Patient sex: F
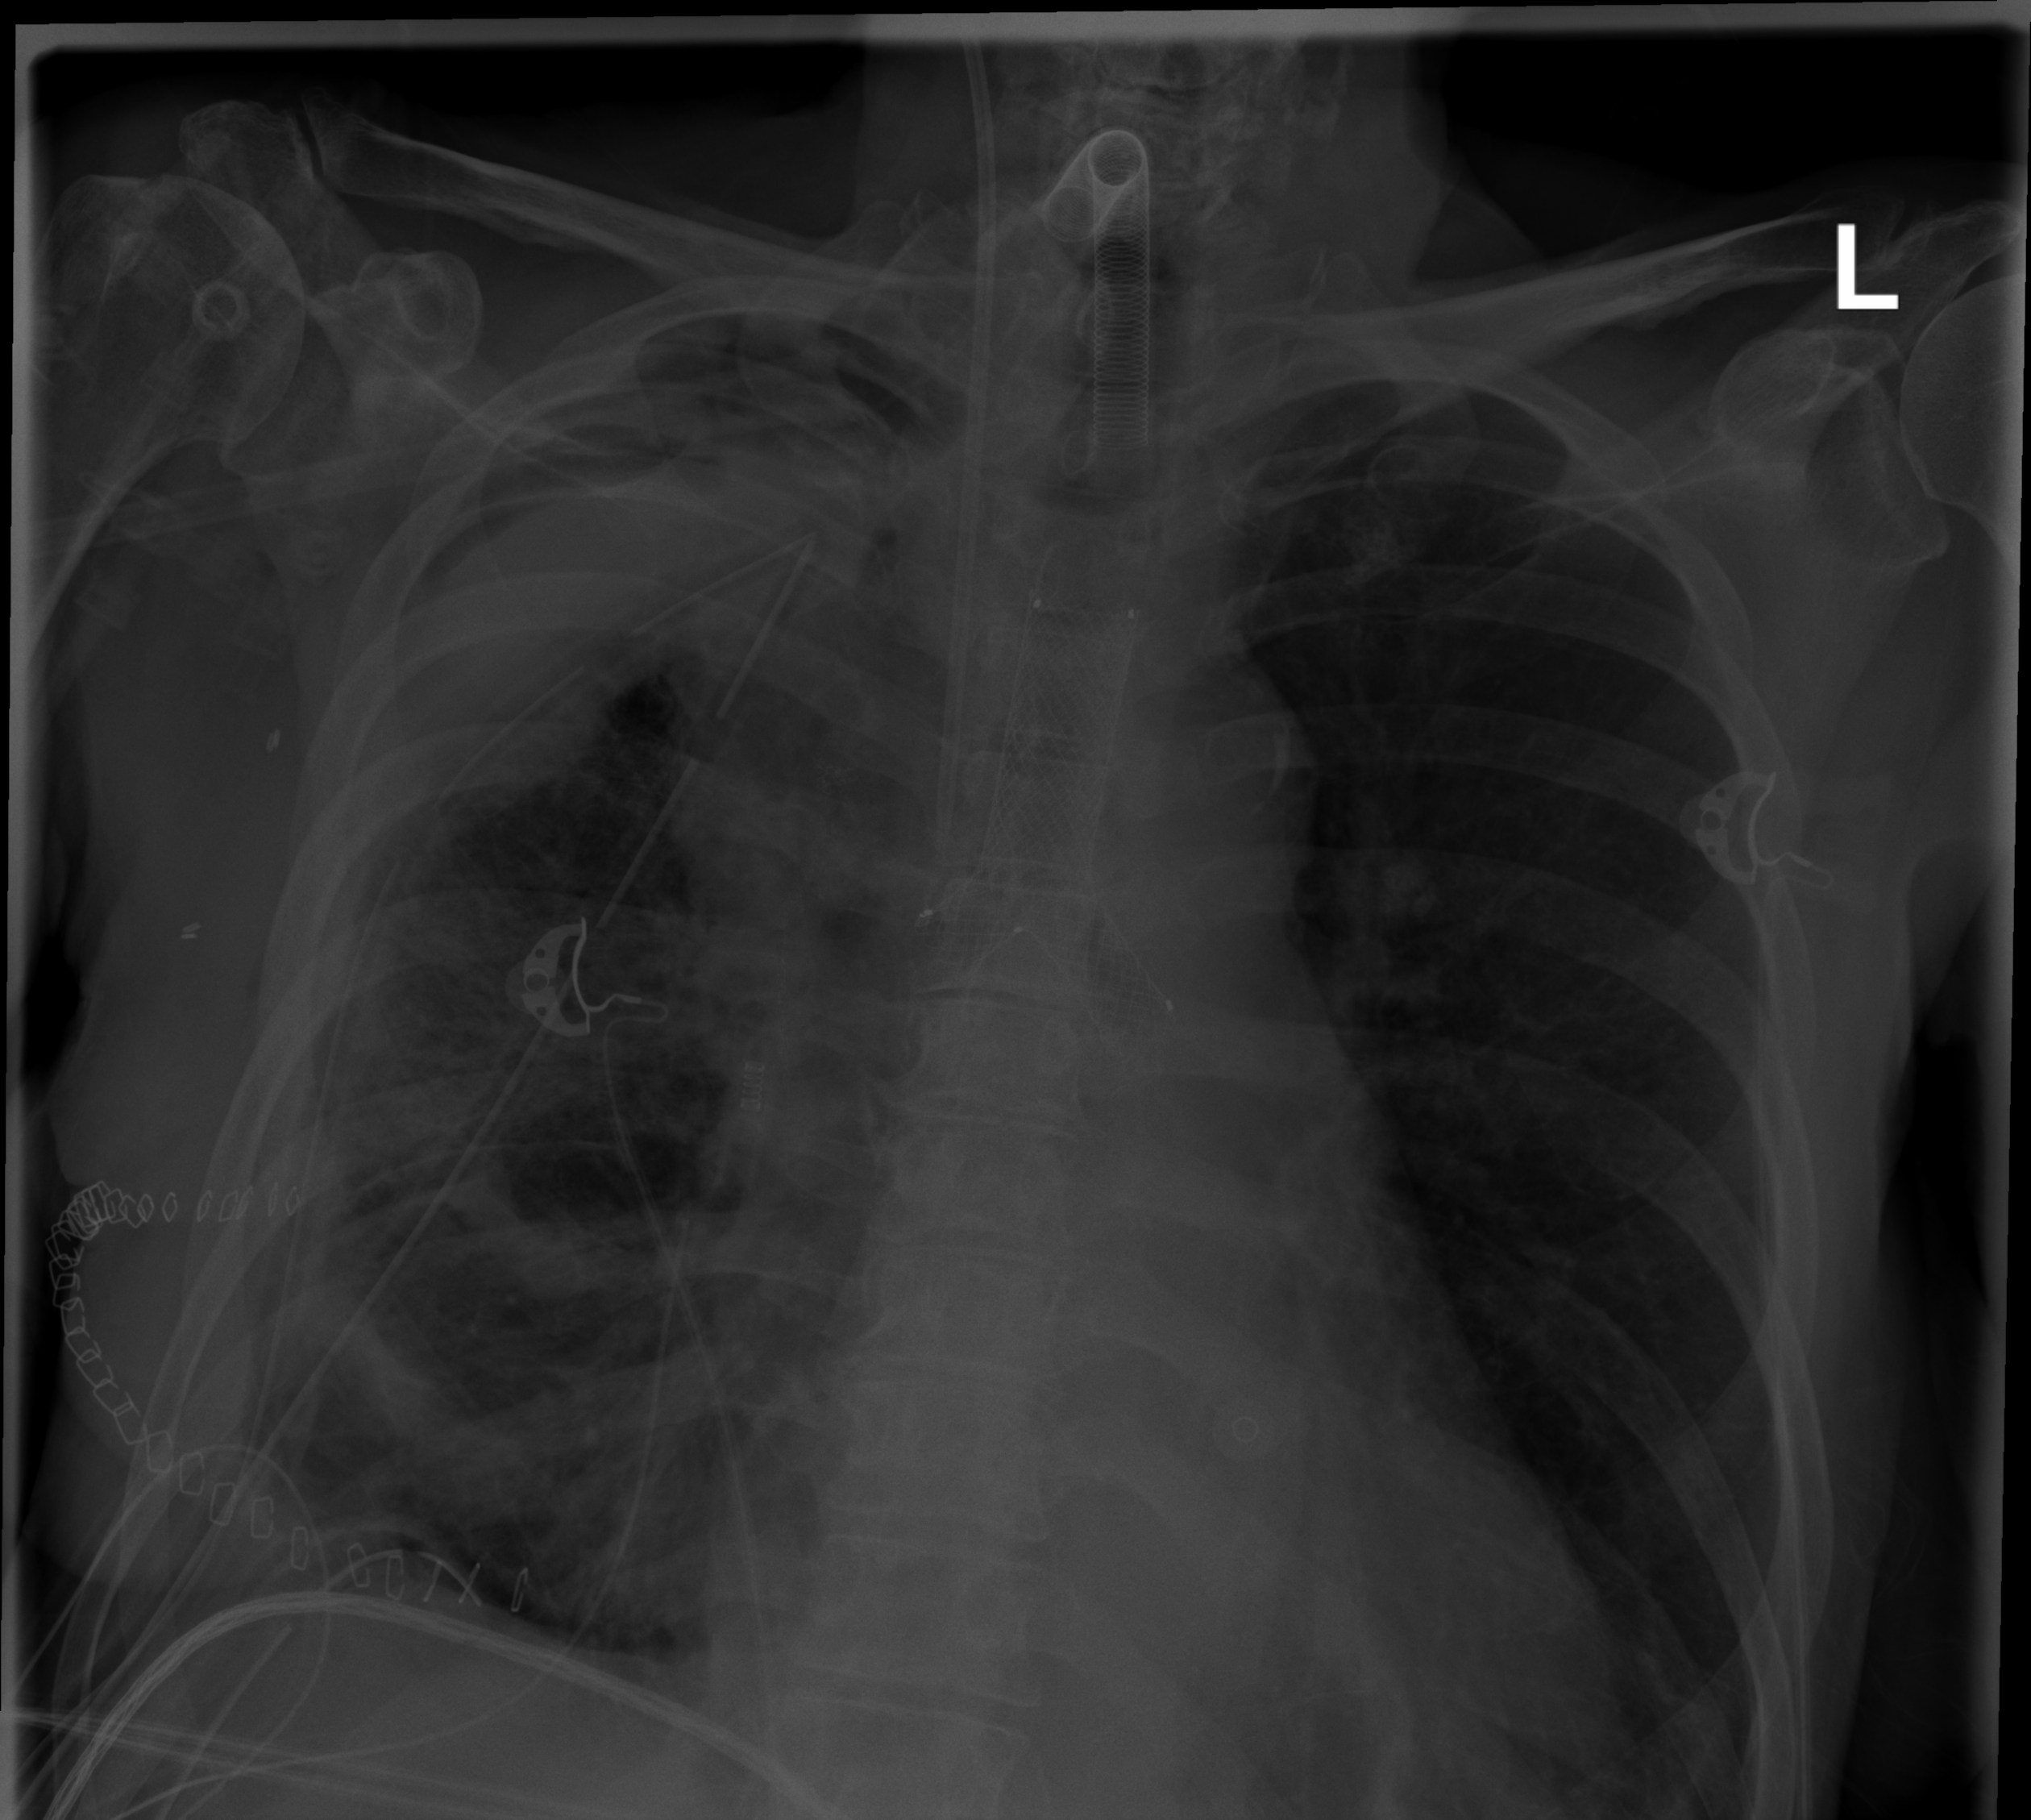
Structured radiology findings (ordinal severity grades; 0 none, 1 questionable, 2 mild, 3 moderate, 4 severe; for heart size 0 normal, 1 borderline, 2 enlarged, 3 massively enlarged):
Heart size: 2
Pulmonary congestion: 0
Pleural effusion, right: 3
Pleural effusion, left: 0
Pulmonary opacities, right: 2
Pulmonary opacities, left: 0
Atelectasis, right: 3
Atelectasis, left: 1